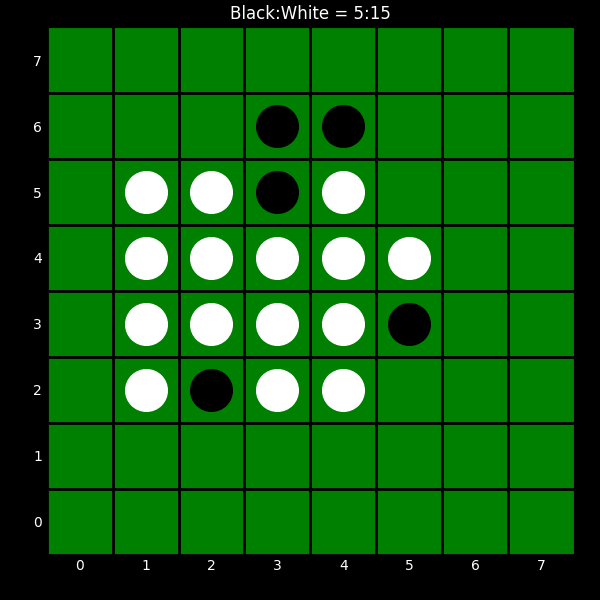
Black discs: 5
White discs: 15